Question: I followed the tutorial of Phonegap from the official Phonegap.com site (getting started with Android).
I have created project with following all the steps.
1. created activity and extended from "DroidGap" and added loadURL method from onCreate().
2. Added cordova-2.0.0.js and cordova-2.0.0.jar on the respective folder.
3. Added the jar file to the build path
4. Loaded the js file from the html tag
5. Added permissions from AndroidMainfeast.xml
6. copied the xml folder containing "configs.xml"
Now I don't understand where's the problem. It is showing the below error as shown in the screenshot

Here is my HTML file
'''
<!DOCTYPE html>
<html>
<head>
<title>Notification Example</title>
<script type="text/javascript" charset="utf-8" src="cordova-2.0.0.js"></script>
<script type="text/javascript" charset="utf-8">
// Wait for Cordova to load
//
document.addEventListener("deviceready", onDeviceReady, false);
// Cordova is ready
//
function onDeviceReady() {
// Empty
}
// Show a custom alert
//
function showAlert() {
navigator.notification.alert(
'You are the winner!', // message
'Game Over', // title
'Done' // buttonName
);
}
// Beep three times
//
function playBeep() {
navigator.notification.beep(3);
}
// Vibrate for 2 seconds
//
function vibrate() {
navigator.notification.vibrate(2000);
}
</script>
</head>
<body>
<p><a href="#" onclick="showAlert()">Show Alert</a></p>
<p><a href="#" onclick="playBeep()">Play Beep</a></p>
<p><a href="#" onclick="vibrate()">Vibrate</a></p>
</body>
</html>
'''
Any advice? Thanks!
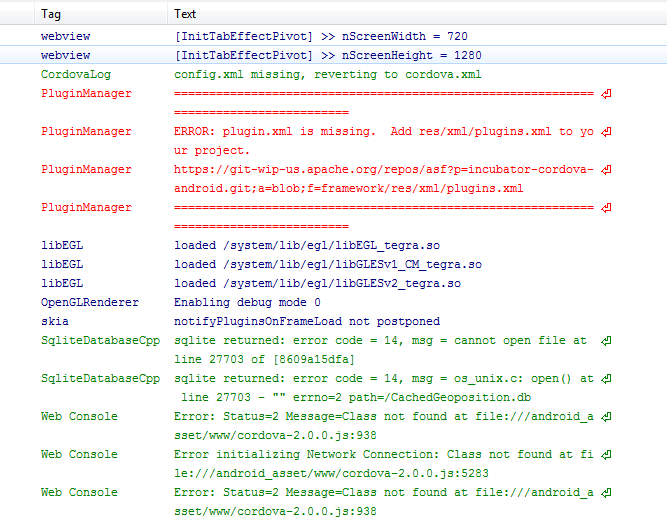
Answer: It is 'config.xml' not 'configs.xml'.
Based on the logs I'm seeing you are missing this file in your apps 'res/xml' directory. It is included as part of the distribution at 'lib/android/res/xml/config.xml' so copy that file into your 'res/xml' directory and you should be all set.